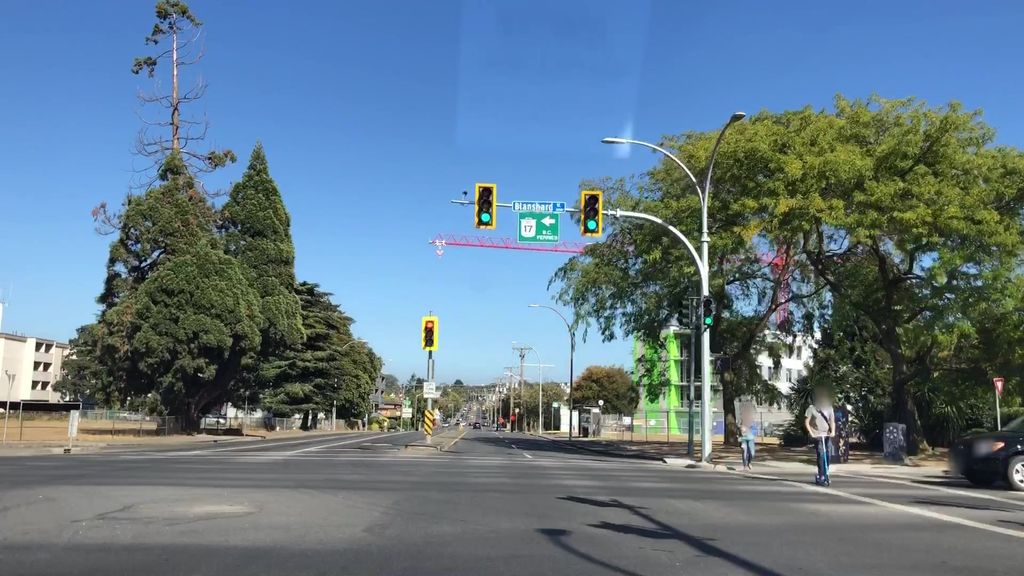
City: victoria